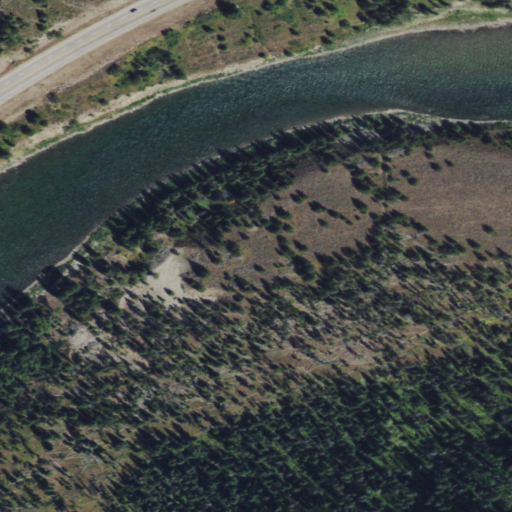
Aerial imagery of bar in Wyoming named Pine Bar containing evergreen forest, open water, shrub, open development, and low intensity development